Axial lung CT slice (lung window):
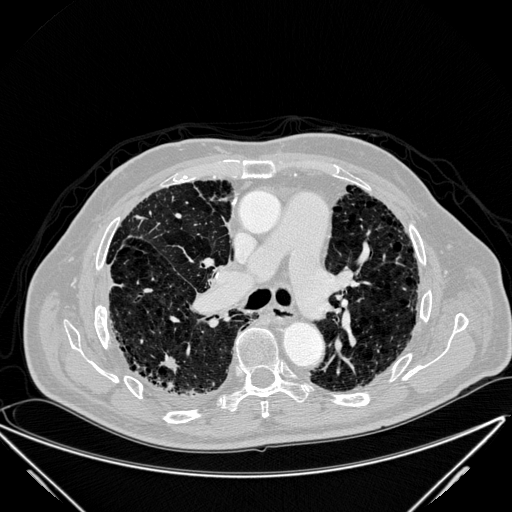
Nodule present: yes
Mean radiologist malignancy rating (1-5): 4.25